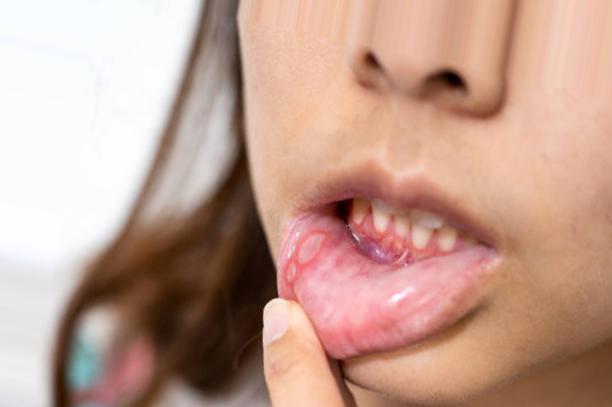
Condition: Mouth Ulcer